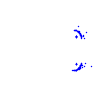
Particle: proton